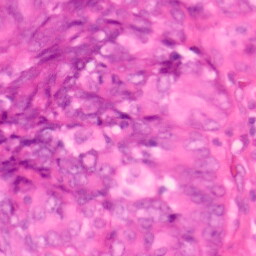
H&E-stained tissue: Colon